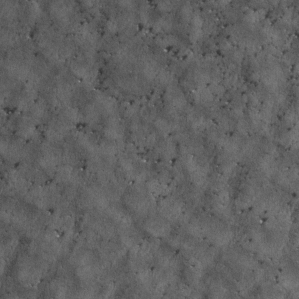
Label: non_frost